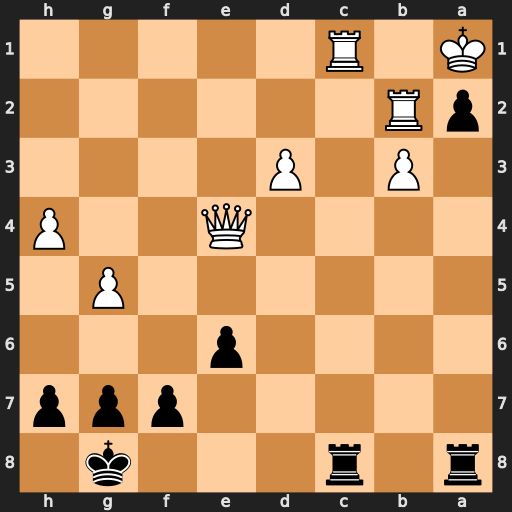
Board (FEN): r1r3k1/5ppp/4p3/6P1/4Q2P/1P1P4/pR6/K1R5
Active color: b
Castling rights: -
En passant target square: -
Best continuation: Rxc1+ Rb1 axb1=Q#